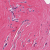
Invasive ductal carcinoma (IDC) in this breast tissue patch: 0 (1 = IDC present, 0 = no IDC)